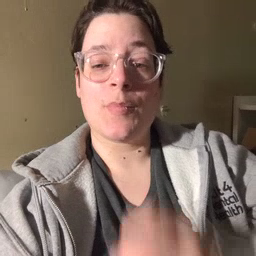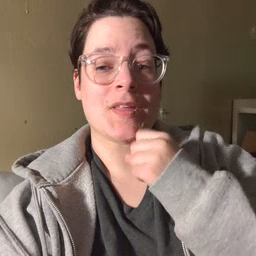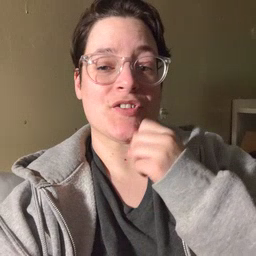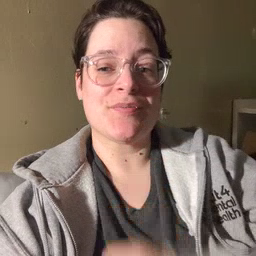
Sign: underwear